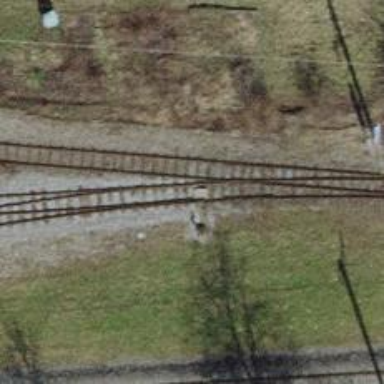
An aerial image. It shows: Narrow-gauge railway in service yard. The railway is electrified with contact line.